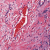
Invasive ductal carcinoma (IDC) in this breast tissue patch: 1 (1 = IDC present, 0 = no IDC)